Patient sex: F
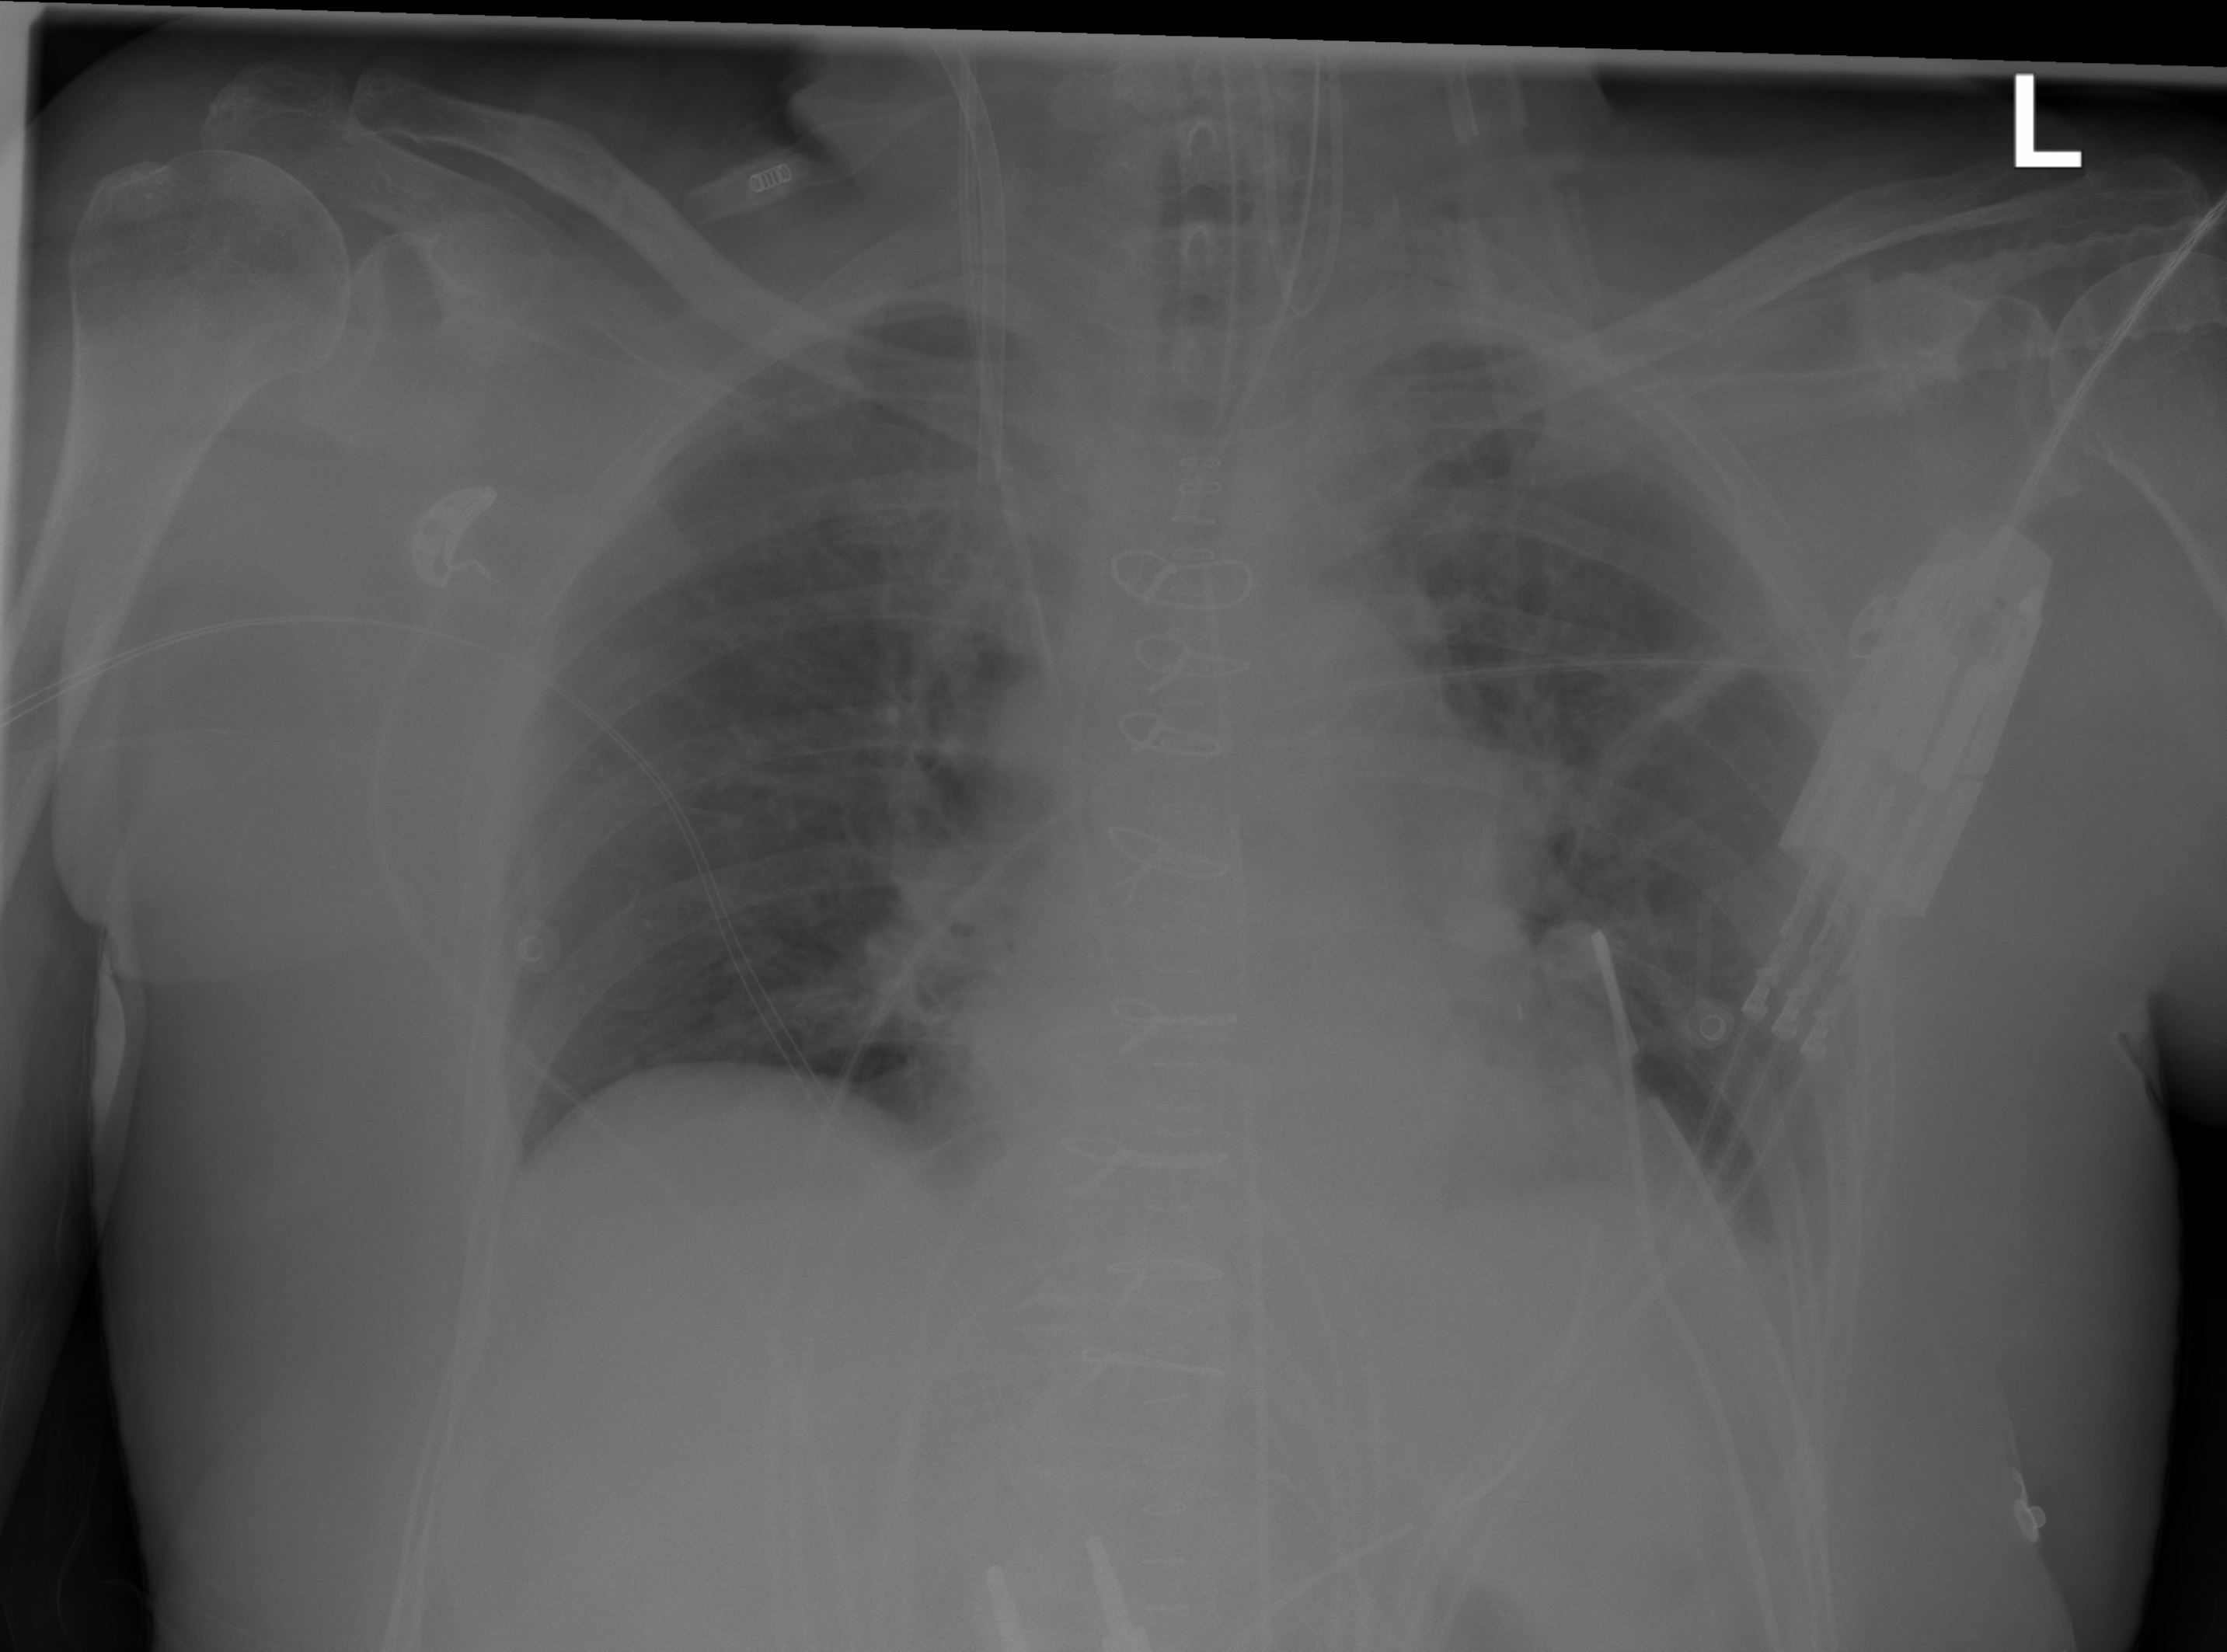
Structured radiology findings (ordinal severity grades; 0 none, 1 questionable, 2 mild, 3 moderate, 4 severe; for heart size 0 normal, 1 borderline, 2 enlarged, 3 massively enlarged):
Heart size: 0
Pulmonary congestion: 2
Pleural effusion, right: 0
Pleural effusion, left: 2
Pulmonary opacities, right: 0
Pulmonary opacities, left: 0
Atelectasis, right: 0
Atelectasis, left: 2